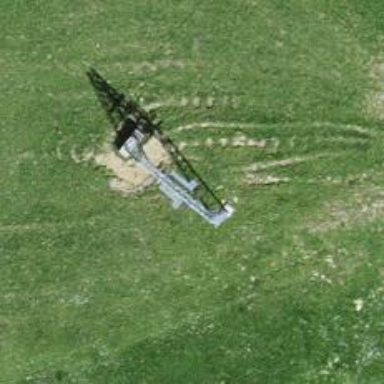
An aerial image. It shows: Pylon for aerialway.